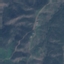
Land use / land cover class: HerbaceousVegetation